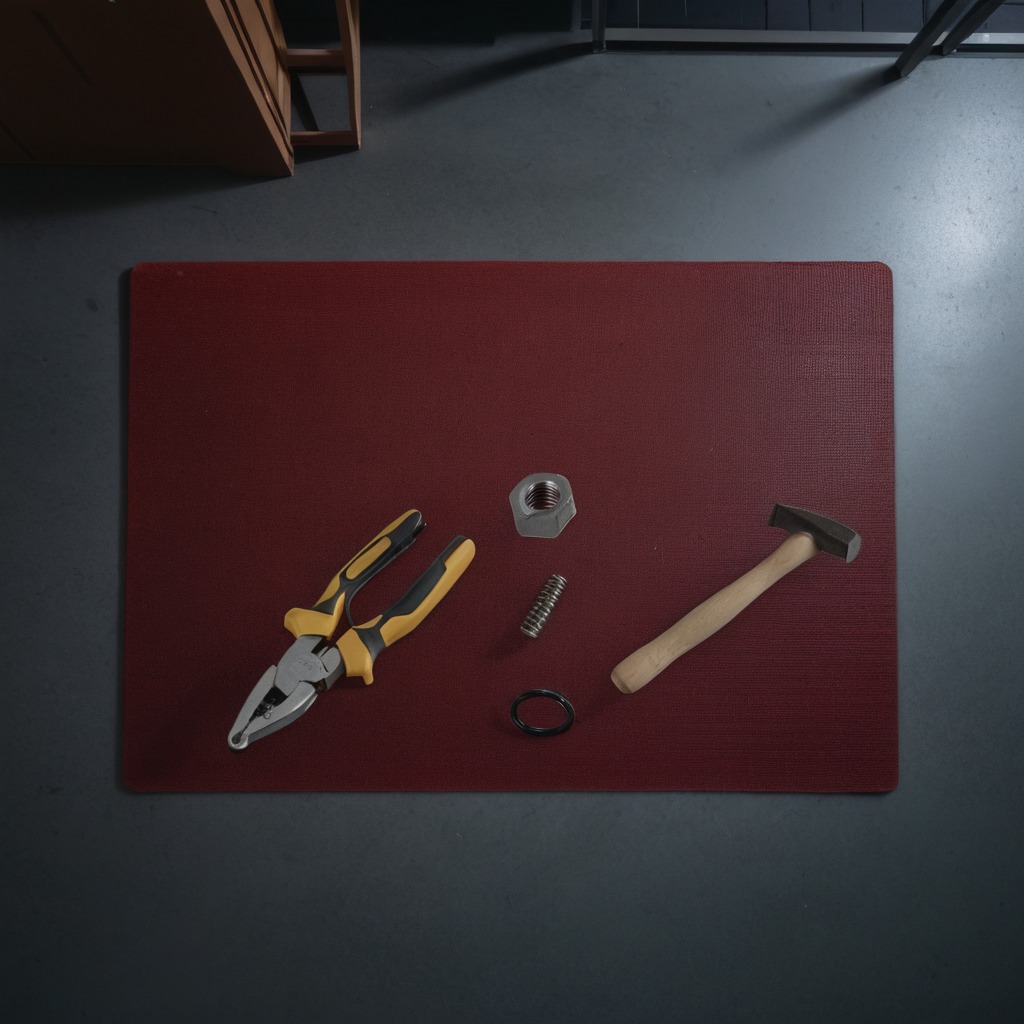
A rubber Oring, a hammer, a pair of pliers, a coiled metal spring, and a metal nut are lying on the clean granite tabletop inside a workshop at night soft shadows worn but beneath the mat